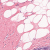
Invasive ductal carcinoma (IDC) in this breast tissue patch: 0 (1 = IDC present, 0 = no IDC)